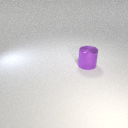
large purple metal cylinder